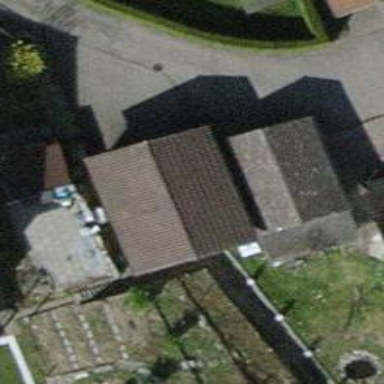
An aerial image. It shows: Group of garages.